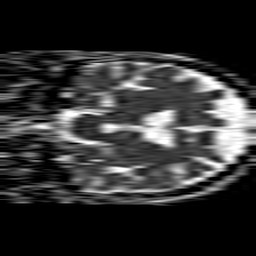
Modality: ADC
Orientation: coronal
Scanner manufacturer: philips
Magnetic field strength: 1.5 T
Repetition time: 4.6 s
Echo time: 0.08517 s